Question: I'm developing a program that mainly consists of 3 tabs, and I follow <URL>:

How can I fix this problem? Am I using the tabs in right way?
Here is my source code:
'''
public class MainActivity extends TabActivity
{
@Override
public void onCreate(Bundle savedInstanceState)
{
super.onCreate(savedInstanceState);
setContentView(R.layout.main);
Resources res = getResources(); // Resource object to get Drawables
TabHost tabHost = getTabHost(); // The activity TabHost
TabHost.TabSpec spec; // Resusable TabSpec for each tab
Intent intent; // Reusable Intent for each tab
// Create an Intent to launch an Activity for the tab (to be reused)
intent = new Intent().setClass(this, HomeActivity.class);
// Initialize a TabSpec for each tab and add it to the TabHost
spec = tabHost.newTabSpec("home").setIndicator("Home",
res.getDrawable(R.drawable.ic_tab_home))
.setContent(intent);
tabHost.addTab(spec);
// Do the same for the other tabs
tabHost.setCurrentTab(0);
}
}
'''
---
'''
public class HomeActivity extends Activity
{
public void onCreate(Bundle savedInstanceState)
{
super.onCreate(savedInstanceState);
setContentView(R.layout.home);
}
}
'''
---
'''
<?xml version="1.0" encoding="utf-8"?>
<TabHost xmlns:android="http://schemas.android.com/apk/res/android"
android:id="@android:id/tabhost"
android:layout_width="fill_parent"
android:layout_height="fill_parent">
<LinearLayout
android:orientation="vertical"
android:layout_width="fill_parent"
android:layout_height="fill_parent"
android:padding="5dp">
<TabWidget
android:id="@android:id/tabs"
android:layout_width="fill_parent"
android:layout_height="wrap_content" />
<FrameLayout
android:id="@android:id/tabcontent"
android:layout_width="fill_parent"
android:layout_height="fill_parent"
android:padding="5dp" >
</FrameLayout>
</LinearLayout>
</TabHost>
'''
---
'''
<?xml version="1.0" encoding="utf-8"?>
<LinearLayout
xmlns:android="http://schemas.android.com/apk/res/android"
android:orientation="vertical"
android:layout_width="match_parent"
android:layout_height="match_parent">
<Button android:text="OPEN" android:id="@+id/btnOpen"
android:gravity="center"
android:layout_gravity="center"
android:layout_width="100dp"
android:layout_height="100dp">
</Button>
</LinearLayout>
'''
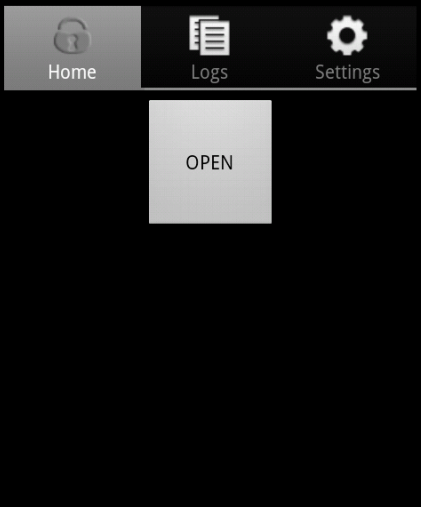
Answer: '''
<?xml version="1.0" encoding="utf-8"?>
<RelativeLayout
xmlns:android="http://schemas.android.com/apk/res/android"
android:layout_width="match_parent"
android:layout_height="match_parent">
<Button android:text="OPEN"
android:id="@+id/btnOpen"
android:layout_centerInParent="true"
android:layout_width="100dp"
android:layout_height="100dp">
</Button>
</RelativeLayout>
'''
try using RelativeLayout.